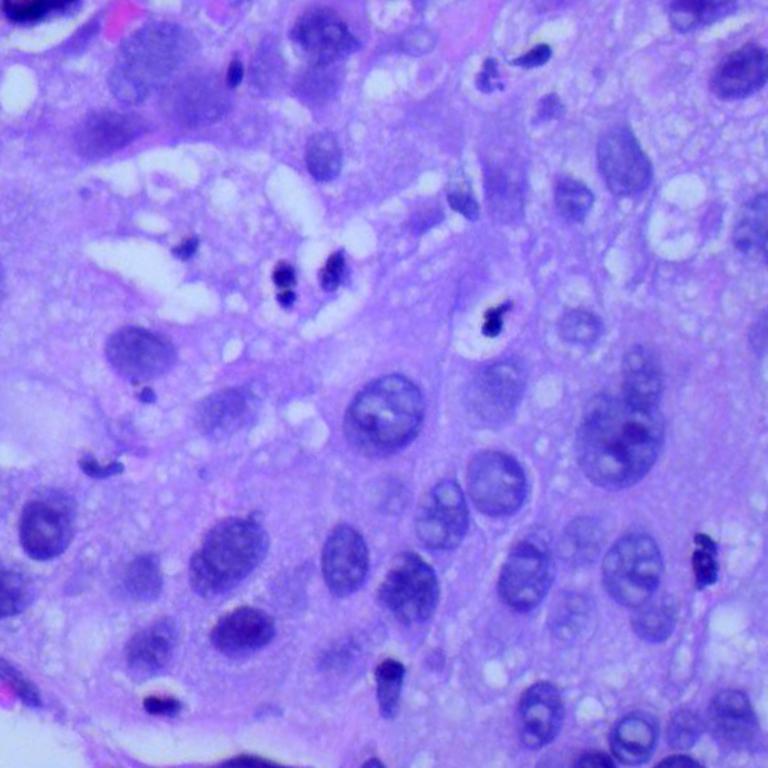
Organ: lung
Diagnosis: squamous carcinomas